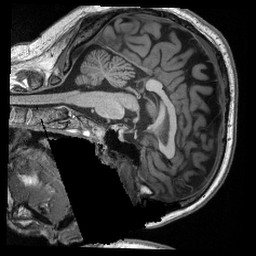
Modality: T1w
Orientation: sagittal
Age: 34
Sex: male
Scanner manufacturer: siemens
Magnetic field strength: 3 T
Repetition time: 2.3 s
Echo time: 0.00308 s